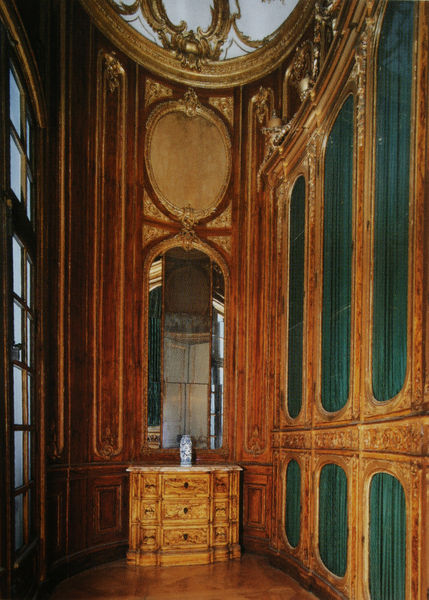
Titel: Bibliothek
Künstler: Johann Friedrich Weyhing
Standort: Stuttgart
Institution: Schloss Solitude
Schlagwörter: blau, dunkel, schatten, weiß, gelb, grün, braun, fenster, glas, grau, hell, holz, licht, marmor, raum, tür, türkis, zeichnung, zimmer, haus, schloss, tuch, beige, muster, ornament, wand, architektur, barock, silber, innenraum, möbel, spiegel, vorhang, spiegelung, kirche, boden, gold, interieur, stoff, decke, renaissance, oval, rund, vase, hellblau, kommode, schrank, ecke, fußboden, parkett, spiegelbild, saal, dekoration, gardinen, jugendstil, verkleidung, vorhänge, diele, holzboden, schmal, dekor, verzierung, schublade, stuck, innenansicht, parkettboden, poliert, foto, fotografie, photographie, wände, nische, gewölbe, medaillon, porzellan, palast, scheiben, entwurf, schnitzerei, kasten, photo, fries, komode, schubladen, anrichte, maserung, farbfoto, blaugrün, sekretär, einrichtung, textil, aufnahme, vertäfelung, fesnter, deckenmalerei, oberlicht, bleu, länglich, panellen, blattgold, fu boden, paneele, schubfach, obal, fesnterfassade, wnadverkleidung, wänd, täfer, grüner stoff, schrank mit schubladen, wave, holfverkleidung